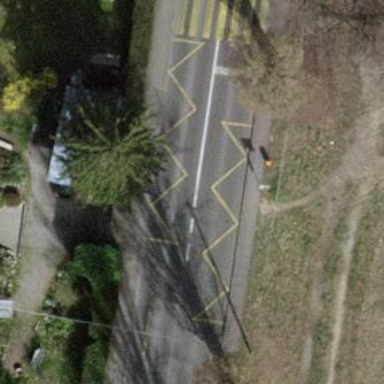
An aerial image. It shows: Asphalt sidewalk leading to platform for public transport.